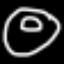
Label: donut